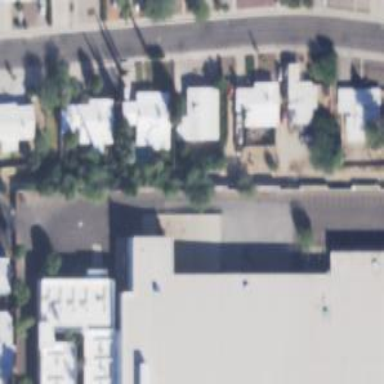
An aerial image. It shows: Alleyway designated as service road.